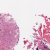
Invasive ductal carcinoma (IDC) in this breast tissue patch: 0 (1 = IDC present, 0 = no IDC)